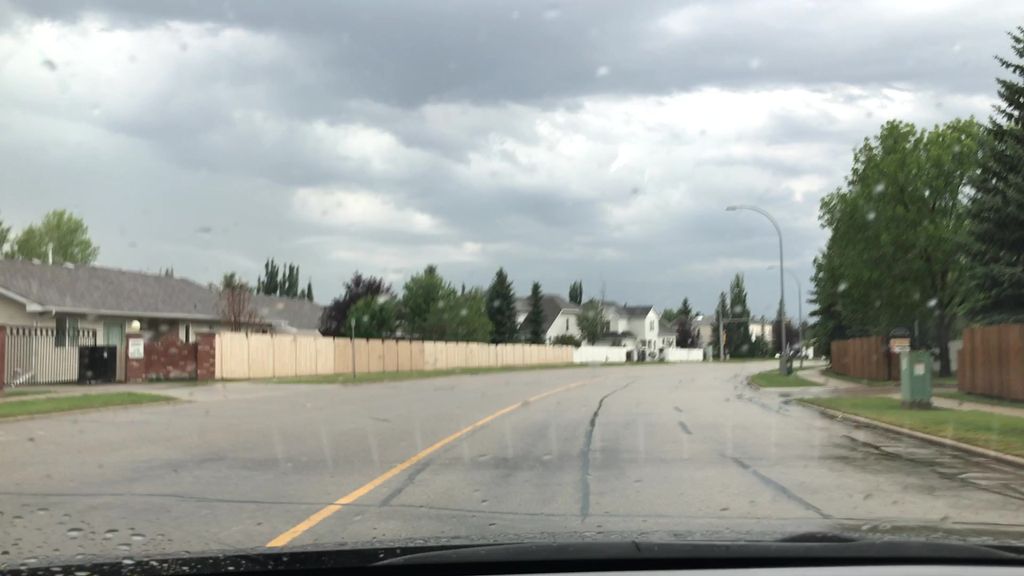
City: edmonton